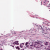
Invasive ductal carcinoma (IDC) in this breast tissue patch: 1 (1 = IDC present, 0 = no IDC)